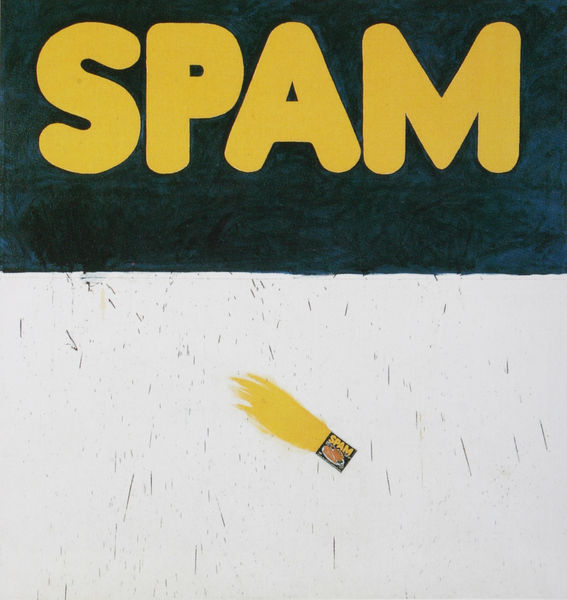
Titel: Actual Size
Künstler: Ed Ruscha
Standort: Los Angeles (CA)
Institution: Los Angeles County Museum of Art
Schlagwörter: blau, feuer, weiß, gelb, grau, schwarz, schnee, wiese, muster, bild, schrift, moderne, abstrakt, fläche, flächen, modern, farbe, graphik, amerika, werbung, schriftzeichen, striche, rechtecke, schinken, dose, strahlen, buchstabe, buchstaben, strich, plakat, reklame, pinsel, poster, halb, usa, typographie, pop art, wort, himmels, streichhölzer, computer, rakete, pop, elb, burger, farbtopf, spam